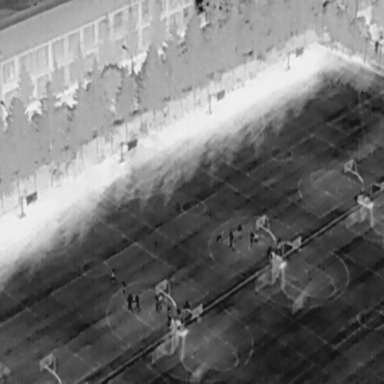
There are 12 People in the infrared image.